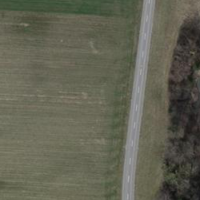
EUNIS habitat code: 52
Species observed at this site:
Buteo buteo